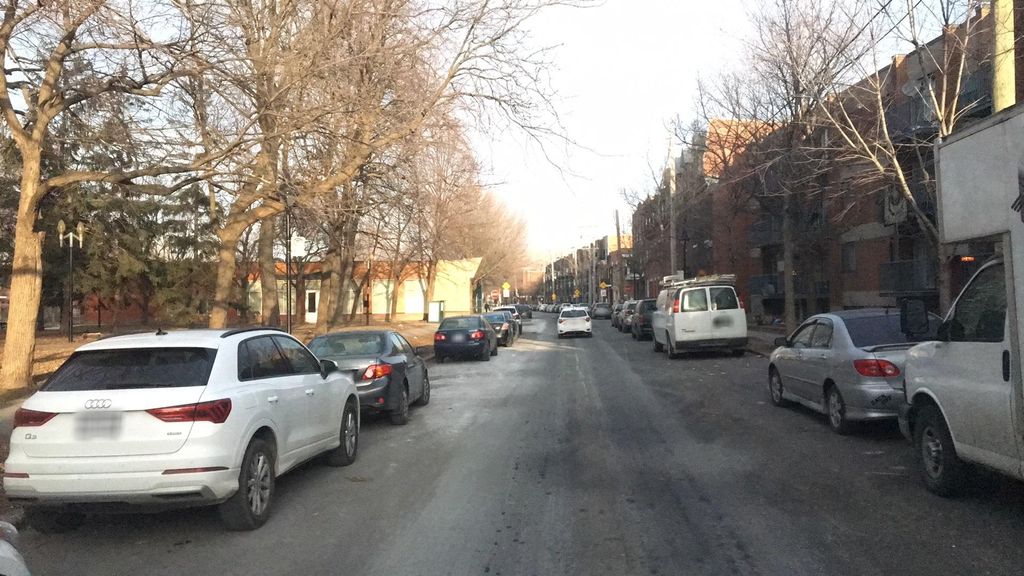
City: montreal